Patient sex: F
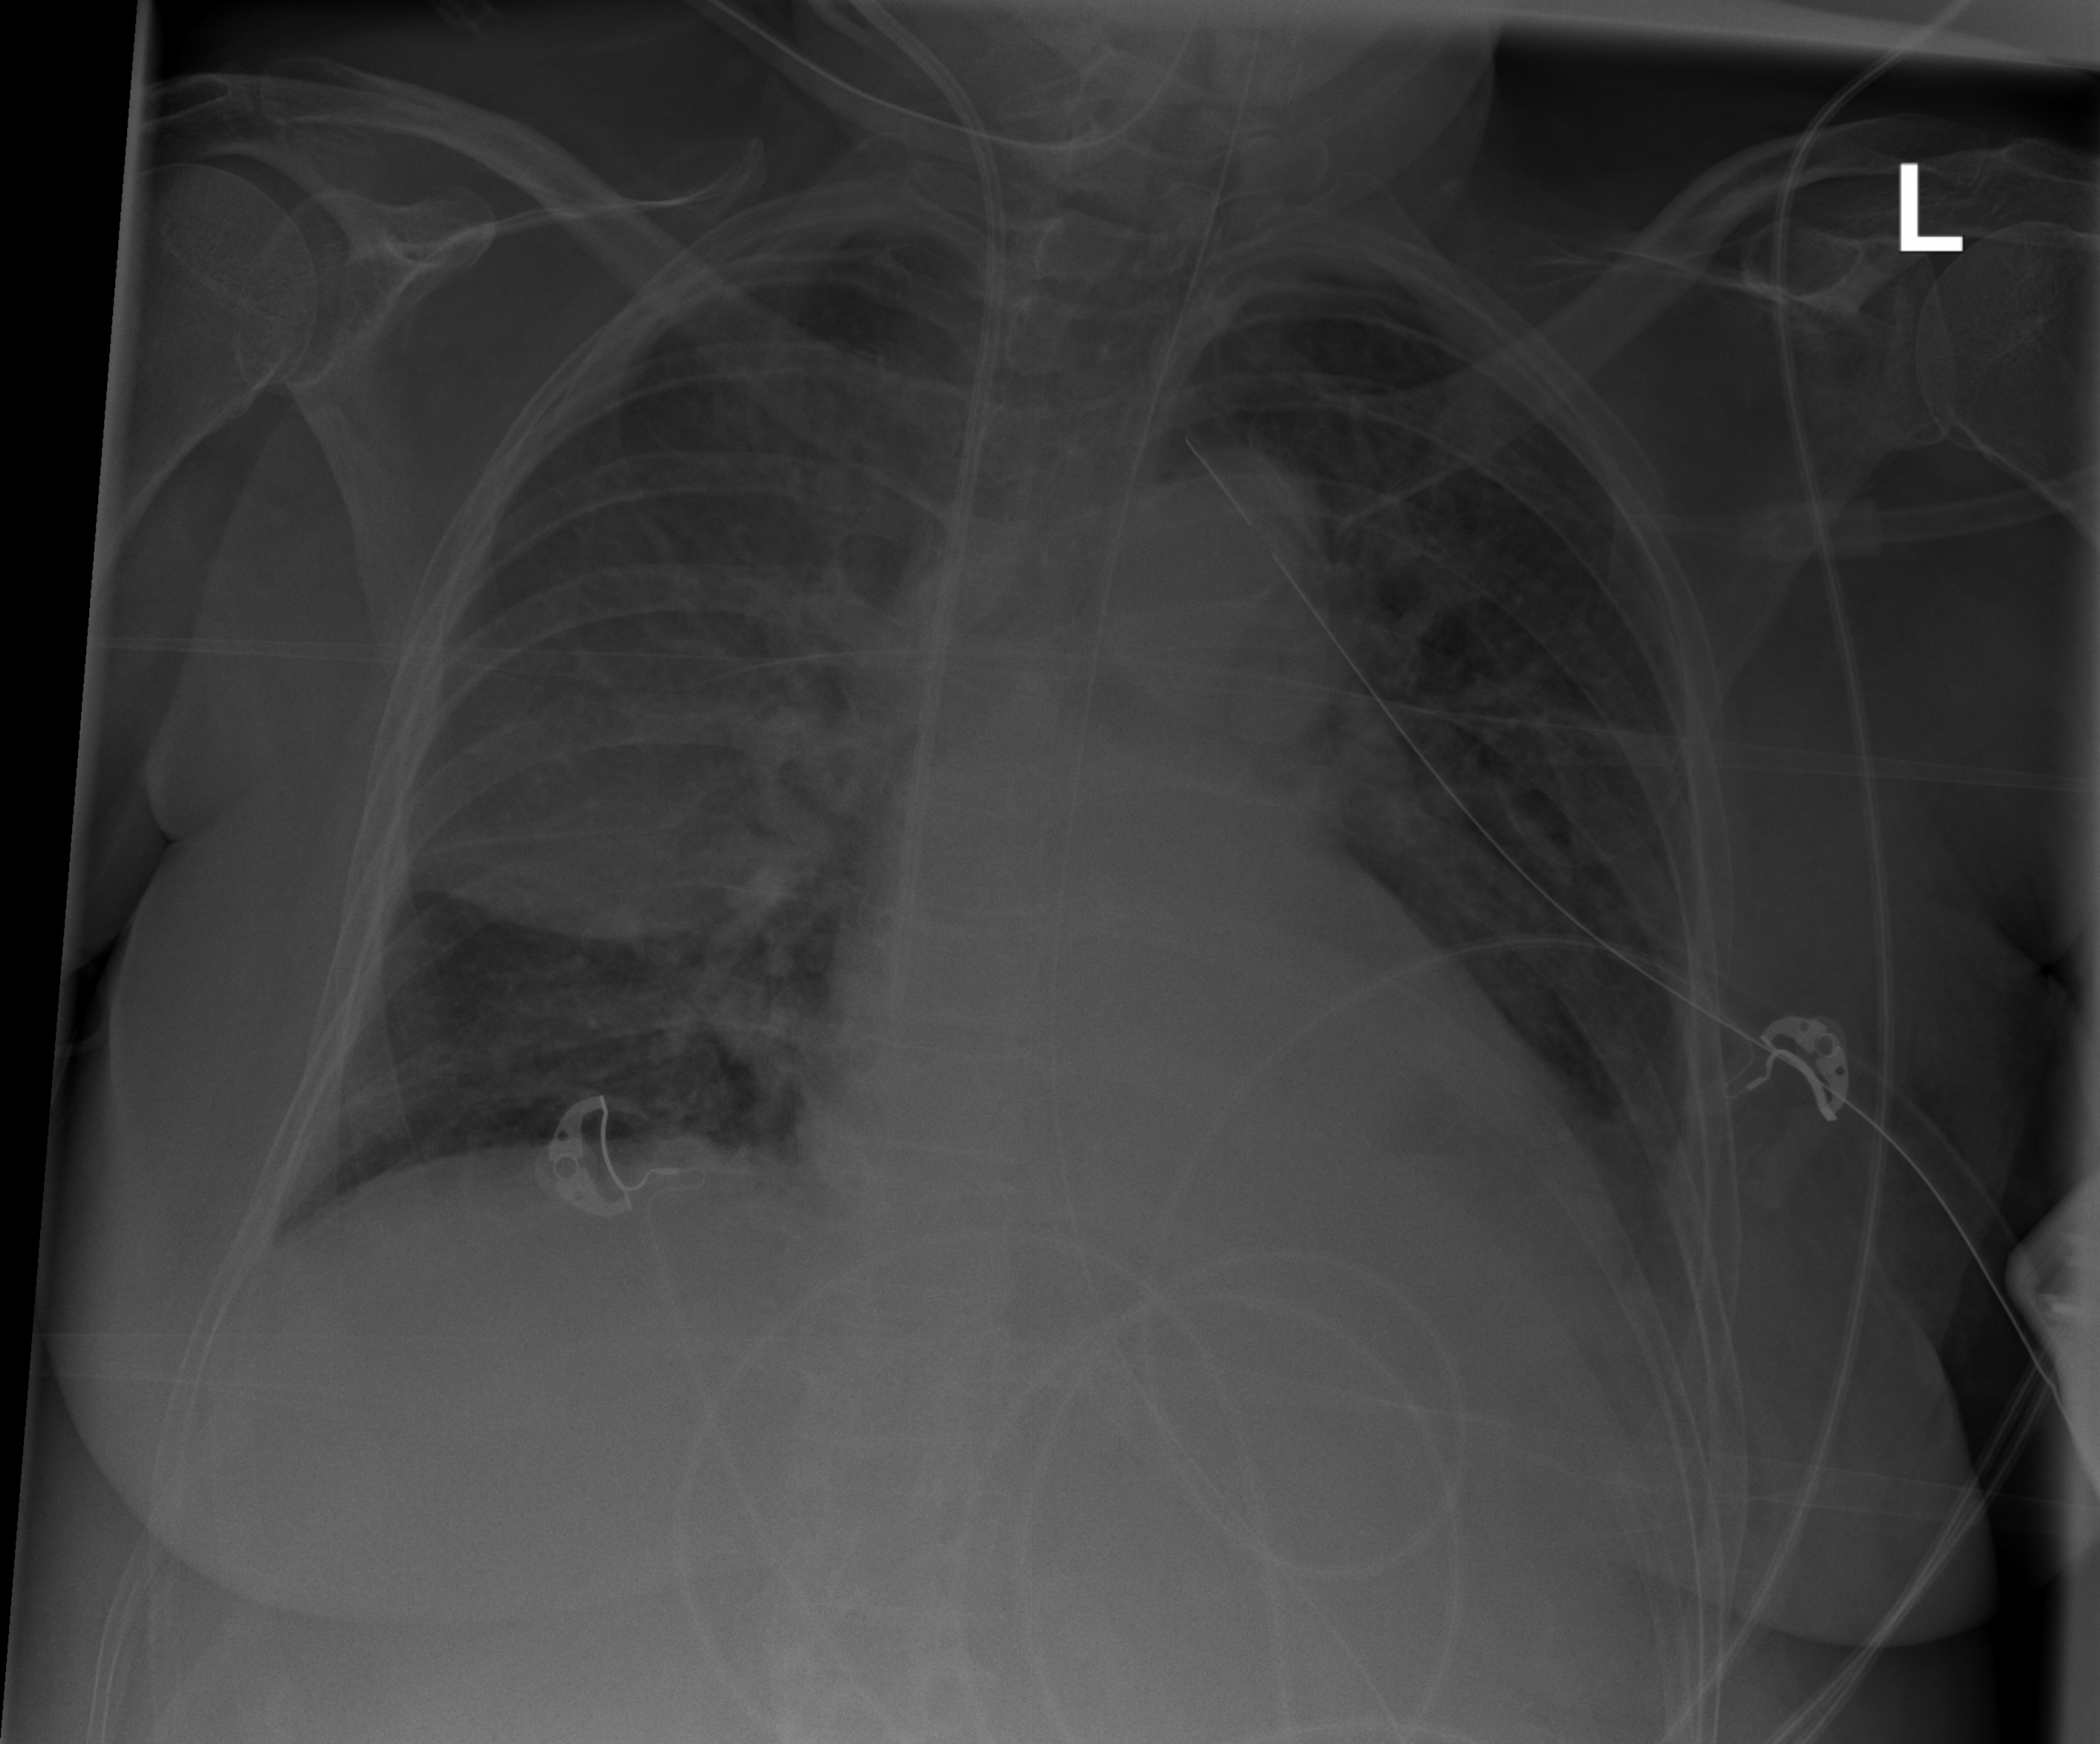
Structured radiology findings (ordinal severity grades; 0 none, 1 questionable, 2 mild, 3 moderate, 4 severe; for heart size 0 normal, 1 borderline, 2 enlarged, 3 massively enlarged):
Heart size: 2
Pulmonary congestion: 2
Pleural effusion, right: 2
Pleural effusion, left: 2
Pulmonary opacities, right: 3
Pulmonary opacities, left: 0
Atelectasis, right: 2
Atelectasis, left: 2